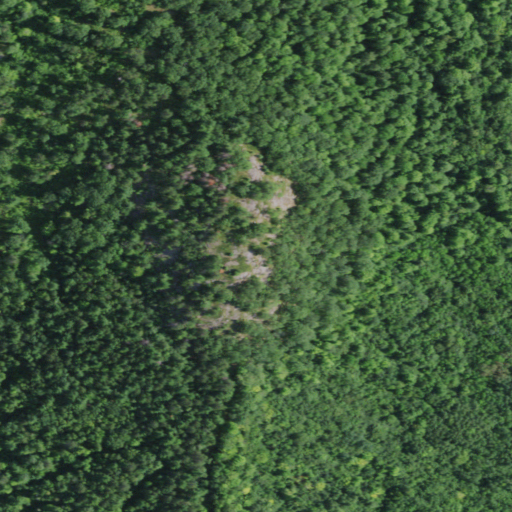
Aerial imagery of mountain in New York named Green Mountain containing deciduous forest, evergreen forest, and mixed forest